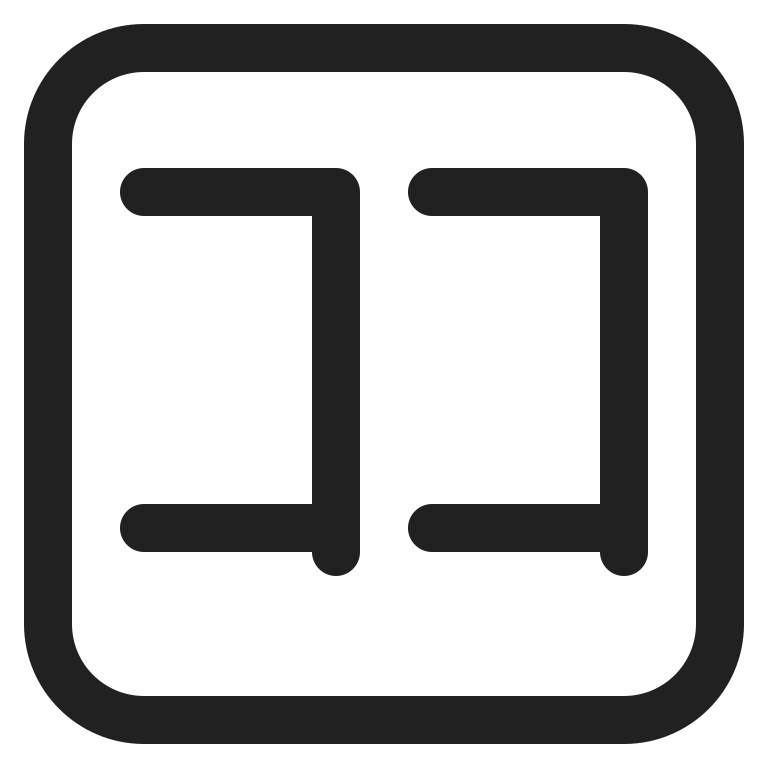
japanese hear button high contrast